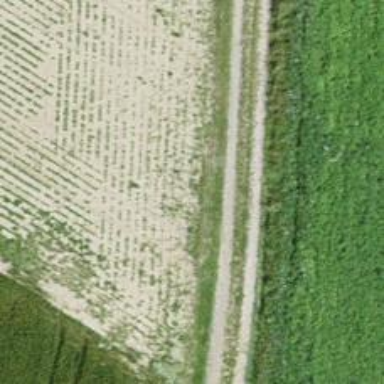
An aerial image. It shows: Track road with grade3 tracktype.